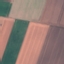
Label: AnnualCrop